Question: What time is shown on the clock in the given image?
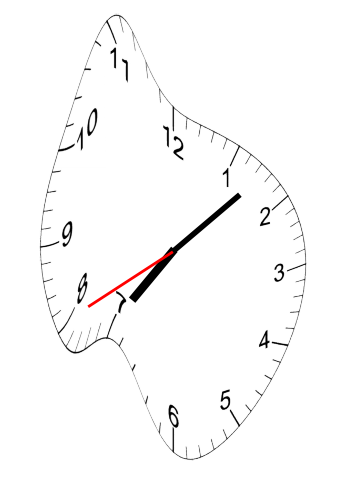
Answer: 07:07:40